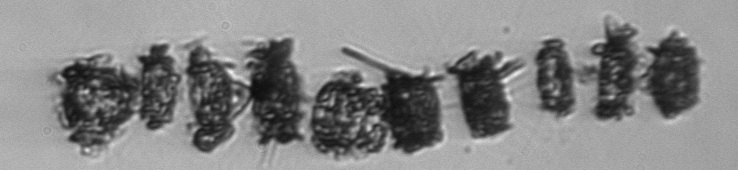
Label: Thalassiosira_TAG_external_detritus